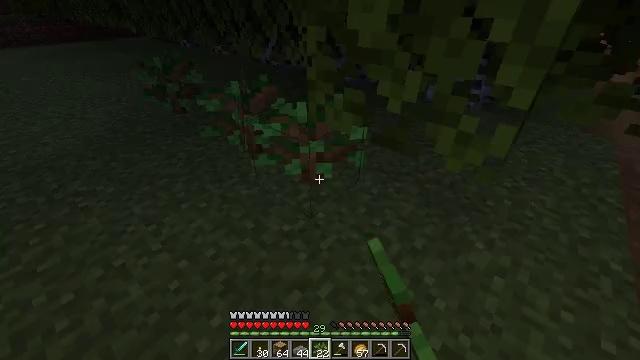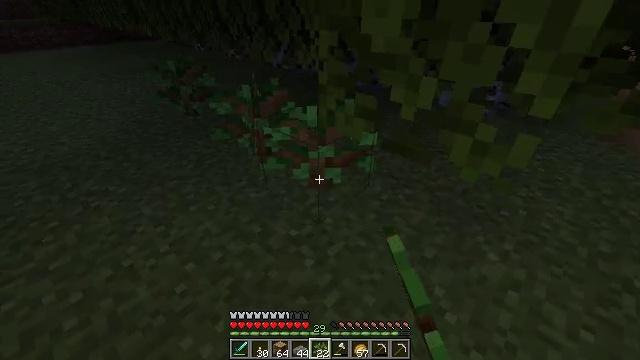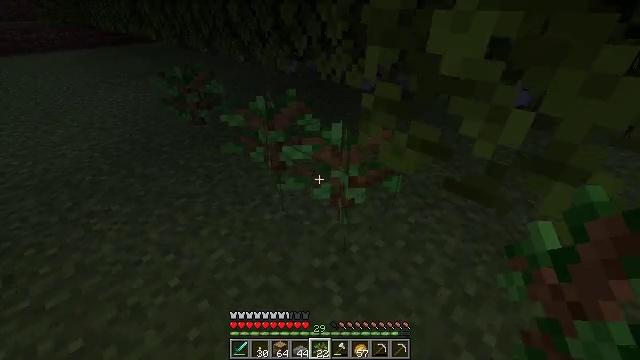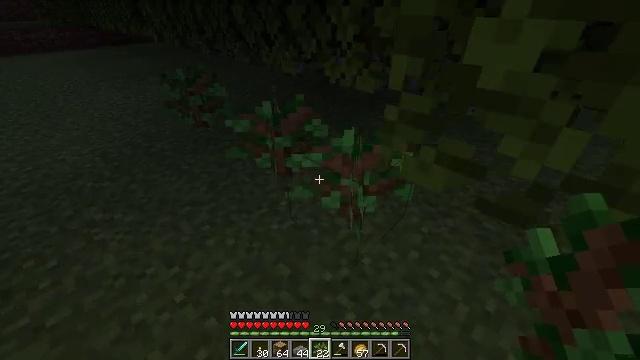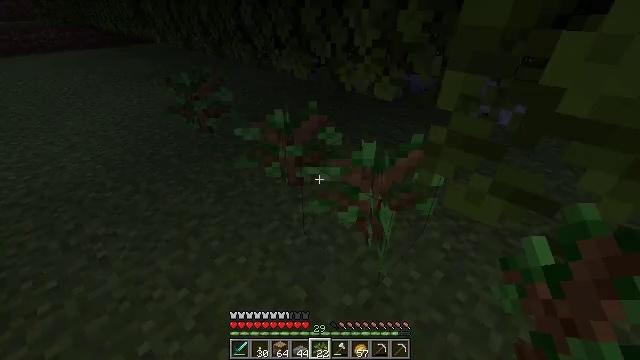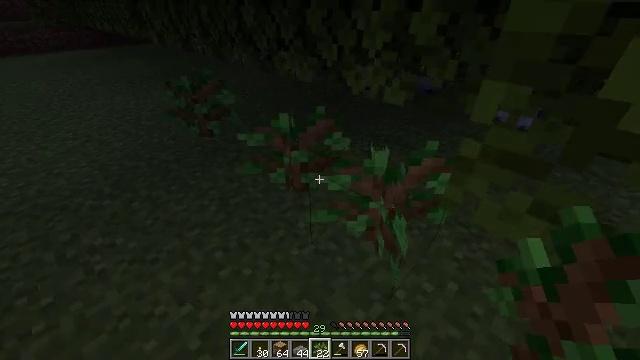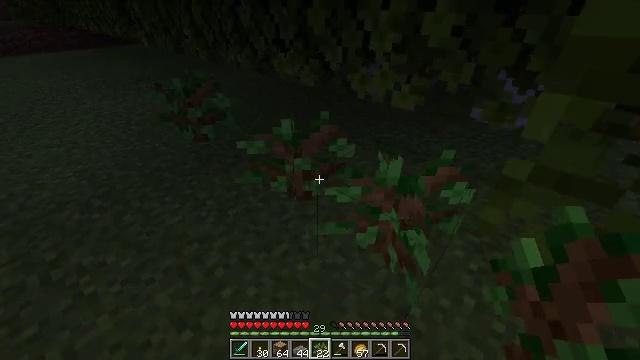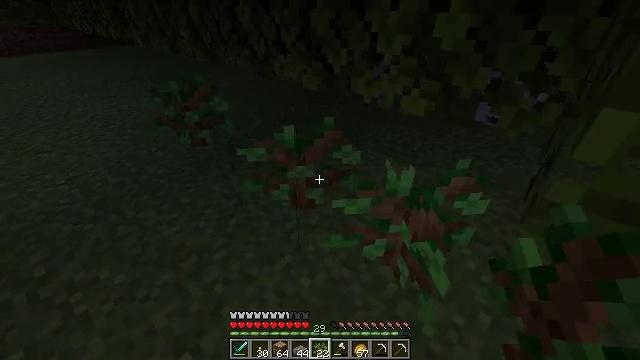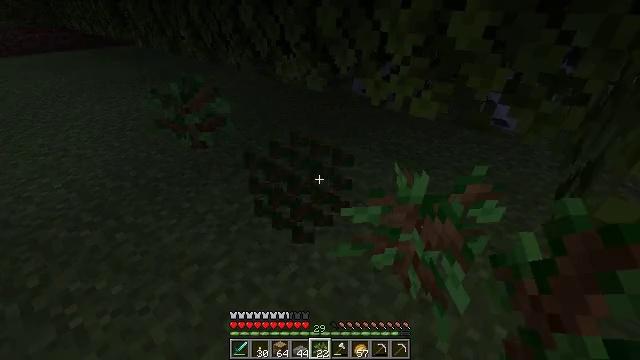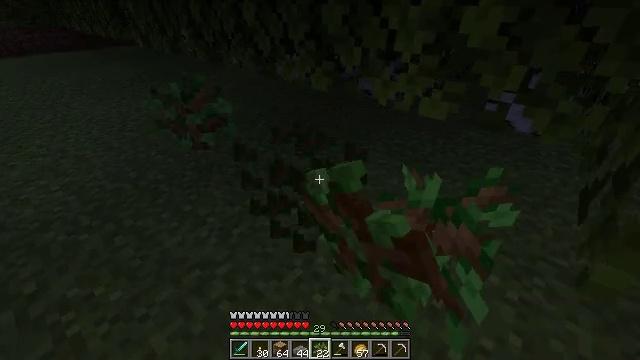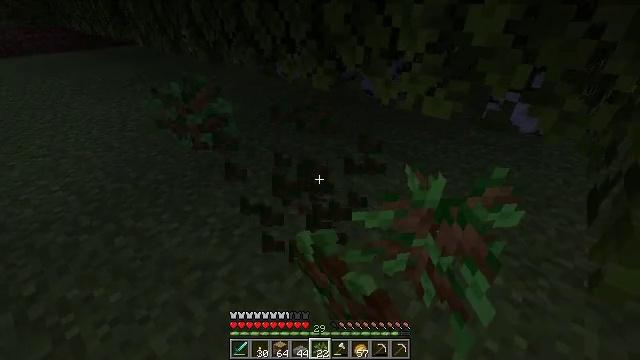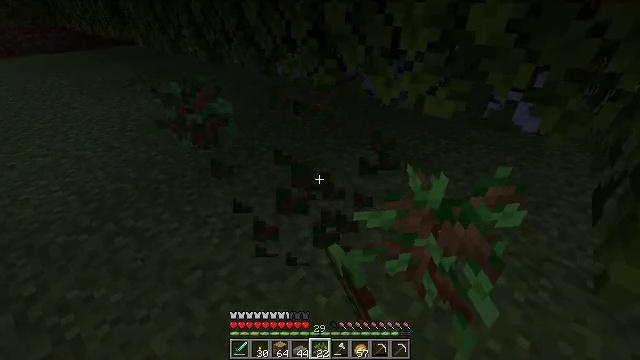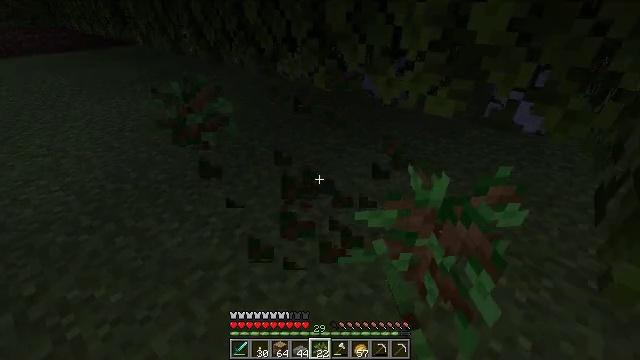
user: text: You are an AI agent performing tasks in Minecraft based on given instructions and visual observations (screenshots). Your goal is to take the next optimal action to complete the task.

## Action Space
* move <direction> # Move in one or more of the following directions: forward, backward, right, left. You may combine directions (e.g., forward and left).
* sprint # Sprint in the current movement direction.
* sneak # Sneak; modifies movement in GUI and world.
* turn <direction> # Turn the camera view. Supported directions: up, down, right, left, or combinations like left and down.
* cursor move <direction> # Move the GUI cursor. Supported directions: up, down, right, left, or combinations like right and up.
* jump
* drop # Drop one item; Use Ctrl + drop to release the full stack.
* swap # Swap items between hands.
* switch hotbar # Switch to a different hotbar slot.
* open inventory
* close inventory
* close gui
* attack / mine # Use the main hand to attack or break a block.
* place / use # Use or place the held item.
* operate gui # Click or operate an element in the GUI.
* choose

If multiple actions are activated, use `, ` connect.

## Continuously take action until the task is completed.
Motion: motion action
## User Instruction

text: Attack the oak sapling to pick it up.
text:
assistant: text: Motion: move forward and move left, turn left
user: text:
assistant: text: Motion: move forward and move left
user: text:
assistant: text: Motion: move forward and move left
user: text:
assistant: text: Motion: move forward and move left
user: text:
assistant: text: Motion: move forward and move left
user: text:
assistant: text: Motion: move forward, turn right
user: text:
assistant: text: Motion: no_op
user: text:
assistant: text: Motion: attack / mine
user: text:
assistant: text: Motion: attack / mine
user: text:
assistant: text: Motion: attack / mine
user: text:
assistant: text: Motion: no_op
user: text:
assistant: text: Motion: no_op
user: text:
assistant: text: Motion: no_op